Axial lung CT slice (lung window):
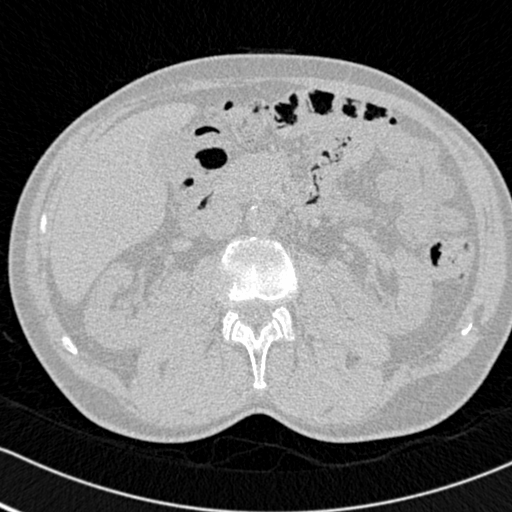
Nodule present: no